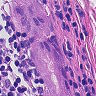
Metastatic tissue present: yes